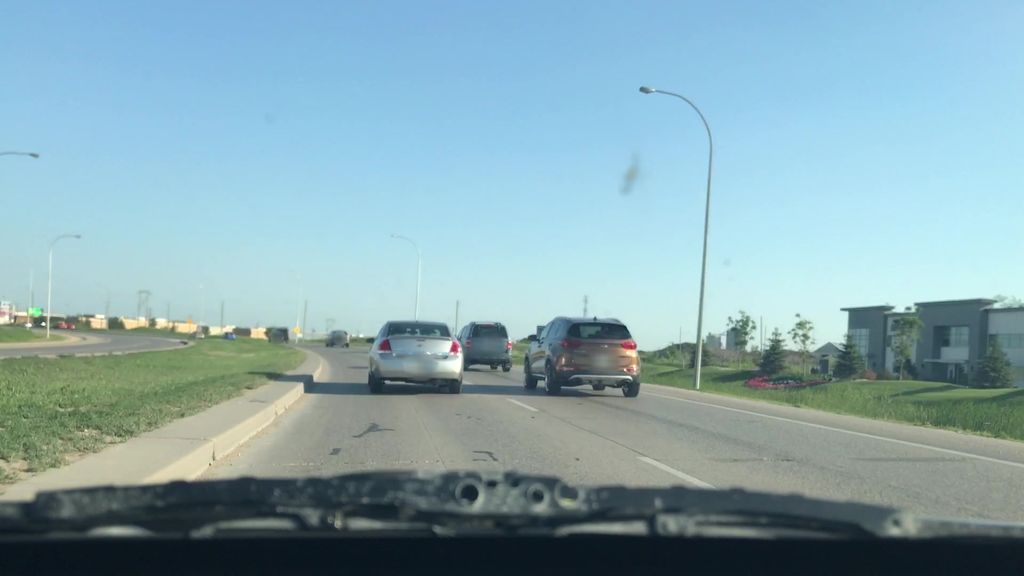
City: winnipeg